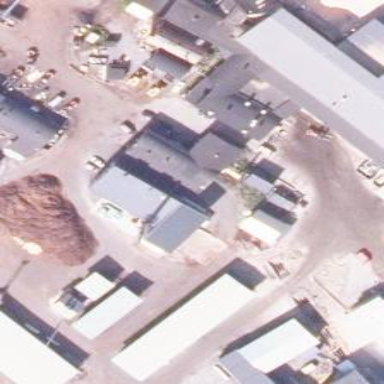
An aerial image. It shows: Industrial building.